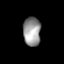
Tissue: lung
Cell type: Fibroblasts
Senescence score: 0.6129
Nuclear area (px): 495
Mean DAPI intensity: 151.283